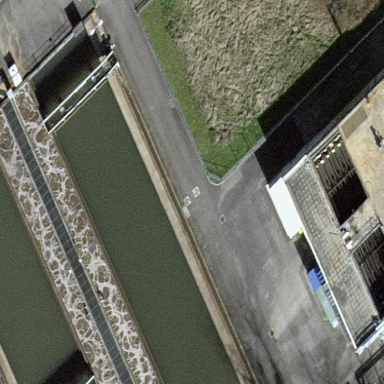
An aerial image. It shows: Body of wastewater.